Question: In a dual-language (single-tree) TYPO3 6.1, I have a completely regular texpic content element.
TSConfig: 'mod.web_layout.defLangBinding = 1'
TypoScript:
'''
config.sys_language_overlay =1
temp.lead < styles.content.get
temp.lead.select.where = colPos = 2
'''
How can I tell css_styled_content to use the image from the main language if no other image is specified?
Setting 'config.sys_language_mode = content_fallback' won't help, as we only want images to fall back, no Text.
The original image is appearing in the localised record, but greyed out:

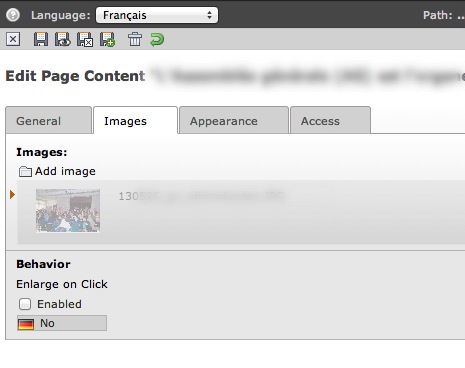
Answer: There is a slightly hidden button to the right of that entry that editors can use to localise that file reference:

Once localised, the reference works as expected.